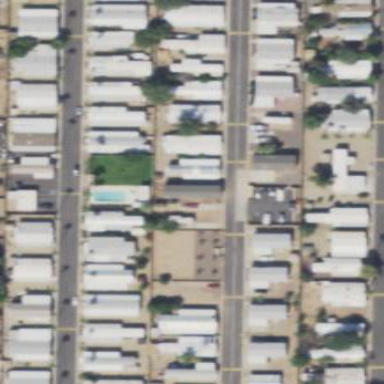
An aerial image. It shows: Residential area designated as trailer park.